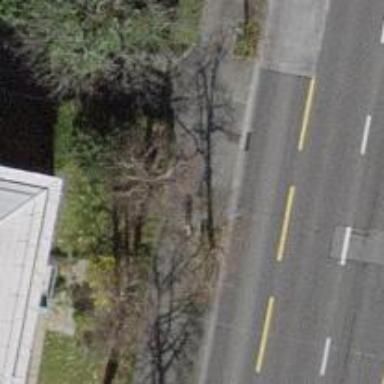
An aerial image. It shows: Retaining wall.